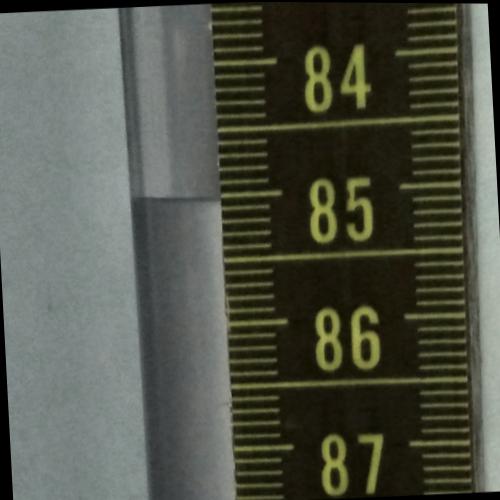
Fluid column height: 85.0 cm